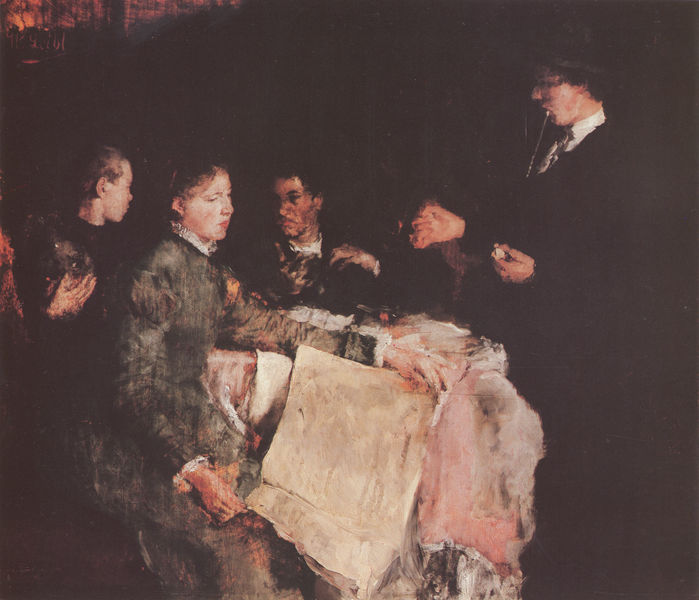
Titel: Tischgesellschaft
Künstler: Wilhelm Maria Hubertus Leibl
Standort: Köln
Institution: Wallraf-Richartz-Museum
Schlagwörter: dunkel, feuer, gemälde, gruppe, hand, kopf, mann, schatten, weiß, frauen, grün, impressionismus, menschen, mädchen, ocker, sitzen, wäsche, abend, ausschnitt, braun, frau, grau, haar, hell, hintergrund, hut, hüte, impressionisme, kleid, kleider, köpfe, licht, mund, männer, nase, ohrring, profil, renoir, schwarz, szene, tisch, blick, rot, tuch, beige, gesellschaft, gespräch, malerei, anzug, anzüge, gesichter, hemd, jung, arm, augen, falten, gesicht, kragen, mensch, stehen, trauer, bildnis, gesten, hände, porträt, tischdecke, tischtuch, pastos, dunkelheit, haare, stoff, stoffe, decke, eltern, familie, kind, mutter, personen, spitzen, tochter, vater, blatt, lippen, rosa, traurig, genre, handel, papier, umrisse, düster, jungen, moderne, violett, figuren, duktus, detail, impressionistisch, pfeife, rauchen, zigarre, lesen, manet, tischchen, junge, melone, vier, interieur, corinth, verkäufer, knabe, buch, porträts, zeitung, brille, konturen, manschette, anschauen, sonntag, fragment, kontraste, verzweiflung, ehepaar, leibl, verschwommen, verwischt, brief, assis, hamd, diskussion, spitzenkragen, kaufen, pfeiffe, femme, leserin, sohn, vorlesen, robe, präsentieren, zauberer, jeune, table, prüfen, hommes, sozial, streichholz, scene, renoire, marées, btraun, eakins, anpreisen, journal, deutsch, aussuchen, trübner, ufrau, restaurant, renois, fraufamilie, sedentaire